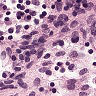
Metastatic tissue present: no